Question: I am creating some forms inside a scroll box, dynamically.
When I click on a created form I want to get some values that are stored in that particular form to the parent form. Is this possible? If so, how can I do it?
I hope it doesn't sound confusing. Here is a screen shot of what I am doing.

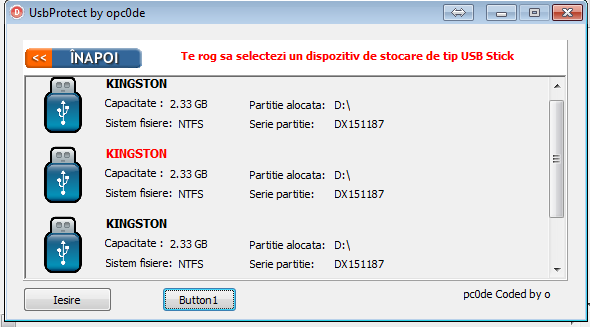
Answer: When you create the forms store an Index to them in their Tag property. I'd be storing references to dynamic forms in an array or list to access them later, but even if your just creating them with the scrollbox as the owner they'll have an index for scrollbox.Controls[x]
I'm guessing the you have (or need) some event on the form/labels/images as an onlclick event so your user can select a form, then you can change the backcolor (or label color) to show that the form is selected. At this point you could update the Tag property in the parent scrollbox to match the Tag of the form (I'm assuming your storing the forms in an array or list). You can then use the Tag as a "Selected Index" property.
From that point it's fairly trivial to access the forms members from the index.